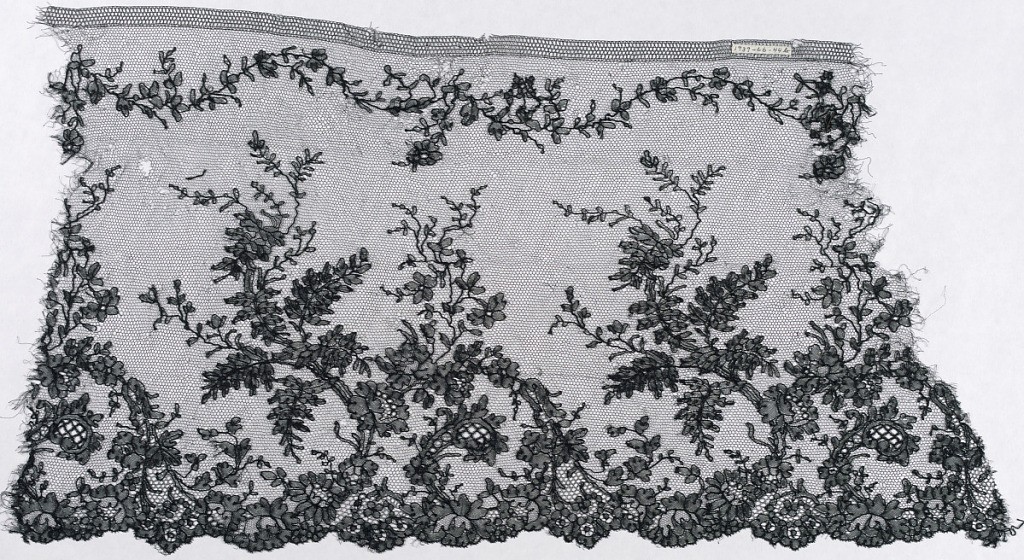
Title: Fragment
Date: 19th century
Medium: silk Technique: bobbin lace, Chantilly style
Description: Chantilly lace - a/. b/, c/, and d/ show design of branches with flowers and leaves rising from scalloped border.